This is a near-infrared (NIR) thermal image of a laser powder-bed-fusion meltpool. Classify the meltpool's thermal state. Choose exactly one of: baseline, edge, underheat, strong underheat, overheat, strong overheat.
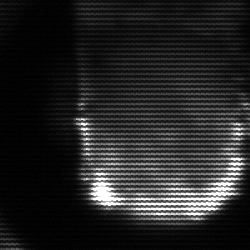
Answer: baseline